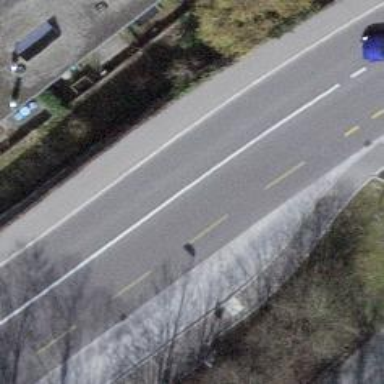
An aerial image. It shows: Bus stop with designated public transport stop position.